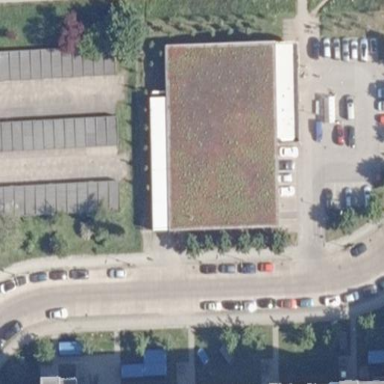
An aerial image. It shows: Retail building.